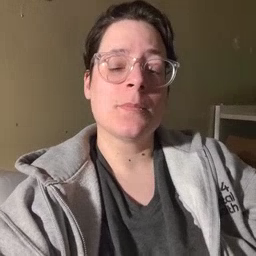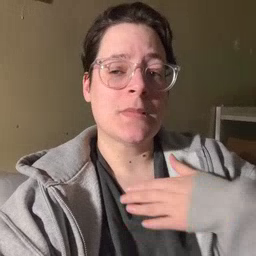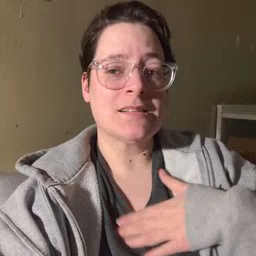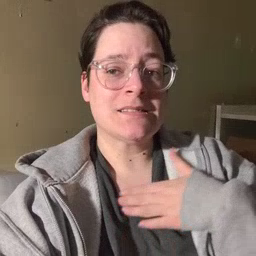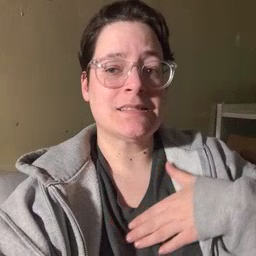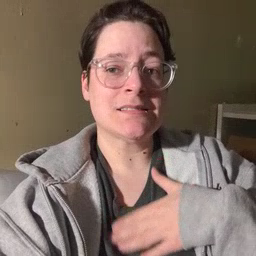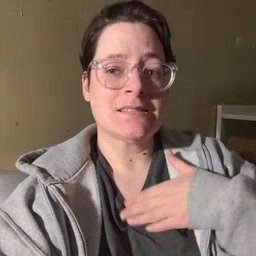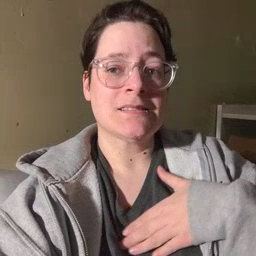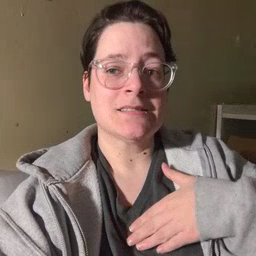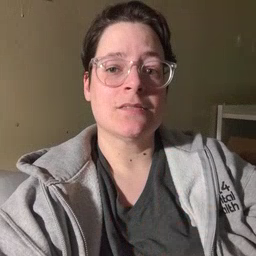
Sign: please